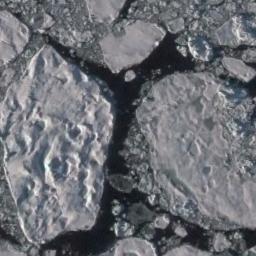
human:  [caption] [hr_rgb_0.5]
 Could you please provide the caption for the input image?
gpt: There are two big ice and many small ice on the dark blue sea .

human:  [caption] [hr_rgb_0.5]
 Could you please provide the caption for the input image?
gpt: Two large pieces of sea ice are next to each other and there are a lot of small pieces of sea ice nearby .

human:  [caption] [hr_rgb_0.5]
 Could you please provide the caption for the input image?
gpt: Two large pieces of ice and the small pieces of ice surrounding it form a large piece floating on the deep blue sea and covering the sea .

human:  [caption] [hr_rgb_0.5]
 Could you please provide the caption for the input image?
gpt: The sea is surrounded by sea ice .

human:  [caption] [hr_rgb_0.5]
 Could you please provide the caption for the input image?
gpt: There are some blocks of sea ice .